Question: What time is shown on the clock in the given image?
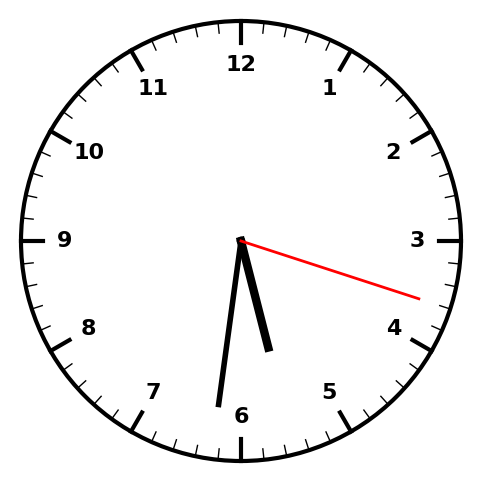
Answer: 05:31:18